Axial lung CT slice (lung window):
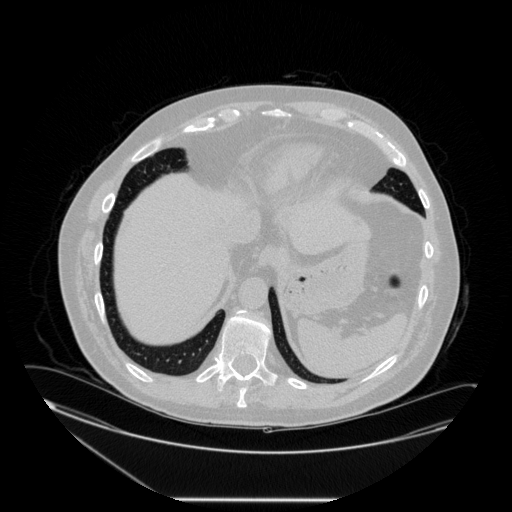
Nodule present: no